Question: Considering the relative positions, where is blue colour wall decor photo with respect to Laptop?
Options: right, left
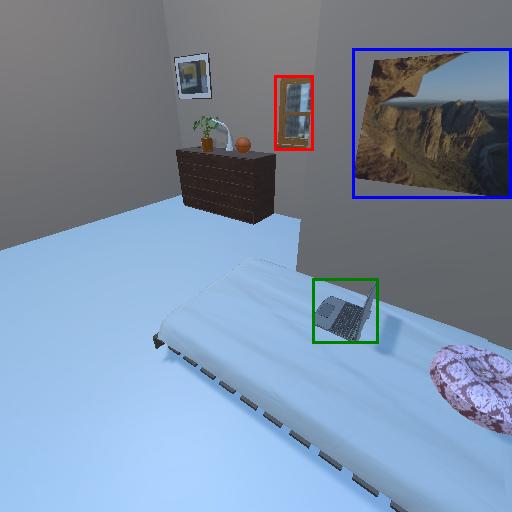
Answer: right